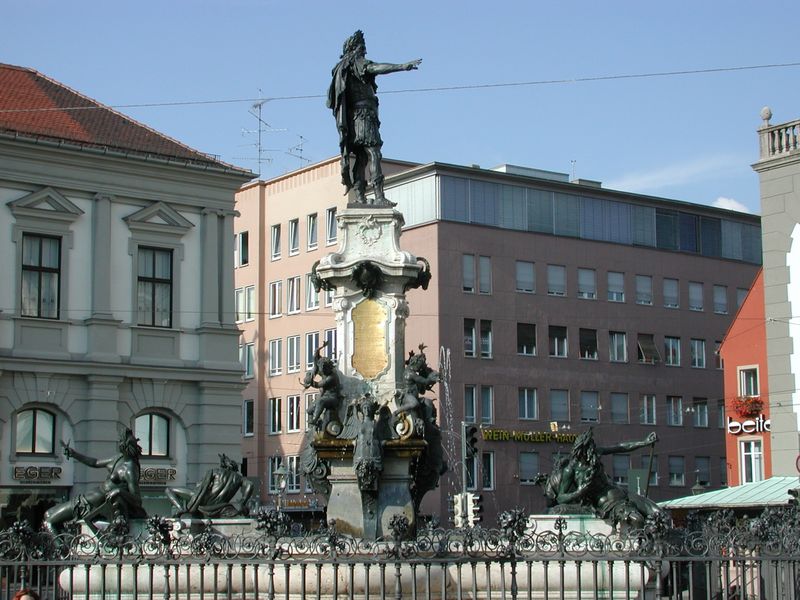
Titel: Augustusbrunnen
Künstler: Hubert Gerhard
Standort: Augsburg, Maximilianstraße (EU - D - B)
Schlagwörter: blau, hand, himmel, mann, nackt, wasser, frauen, stadt, blumen, brust, busen, fenster, frau, männer, haus, zaun, arm, sockel, stehen, stein, häuser, gitter, renaissance, rosa, brunnen, kinder, müller, engel, skulptur, statue, deutschland, brüste, fassade, läden, platz, figuren, kaiser, wein, weib, weiblich, stuck, bronze, zeigen, foto, balustrade, kabel, napoleon, herrscher, kranz, rathaus, männlich, antik, nymphe, marktplatz, guss, rennaissance, draht, antenne, dorfplatz, ädikula, antennen, augustus, cäsar, augsburg, innenstadt, ampel, leitung, rathausplatz, neptun, poseidon, perlach, cesar, loorbeer, eger, wein müller